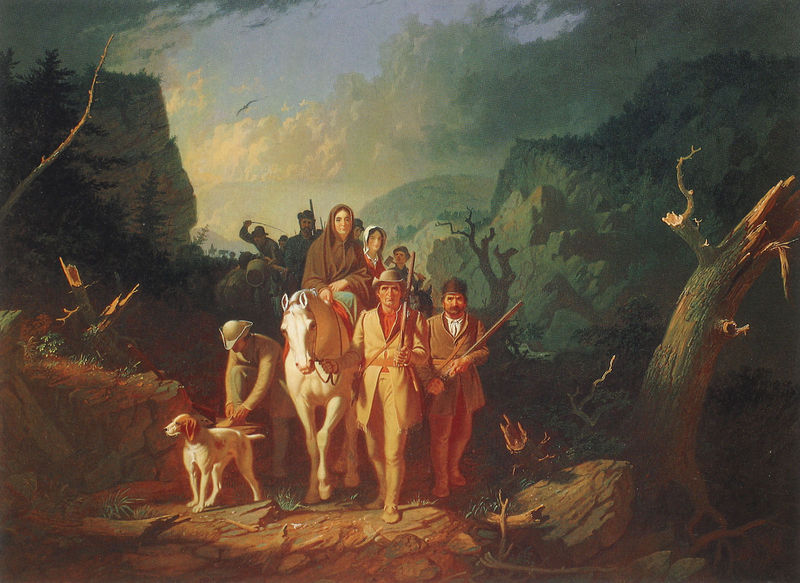
Titel: The Emigration of Daniel Boone
Künstler: George Caleb Bingham
Institution: St. Louis, Washington University Gallery of Art
Schlagwörter: baum, berg, dunkel, felsen, gemälde, gruppe, himmel, mann, schatten, umhang, vogel, wolken, bäume, frauen, landschaft, menschen, abend, frau, hut, licht, männer, hund, rot, weg, stein, dämmerung, erde, natur, stamm, wald, pferd, pferde, reiten, reiterin, zaumzeug, zügel, laufen, berge, fels, gebirge, sonnenlicht, zug, schlucht, ausflug, amerika, romantik, tannen, sturm, flucht, bewaffnet, waffen, peitsche, schlaglicht, schimmel, jäger, gewehr, jagdgesellschaft, fässer, gewehre, westen, maria, perd, waldweg, baumstumpf, führen, schutz, baumstümpfe, siedler, reitend, begleiter, abgebrochen, wilder westen, weisende, bruchholz, ausdritt